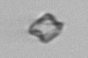
Label: detritus_transparent